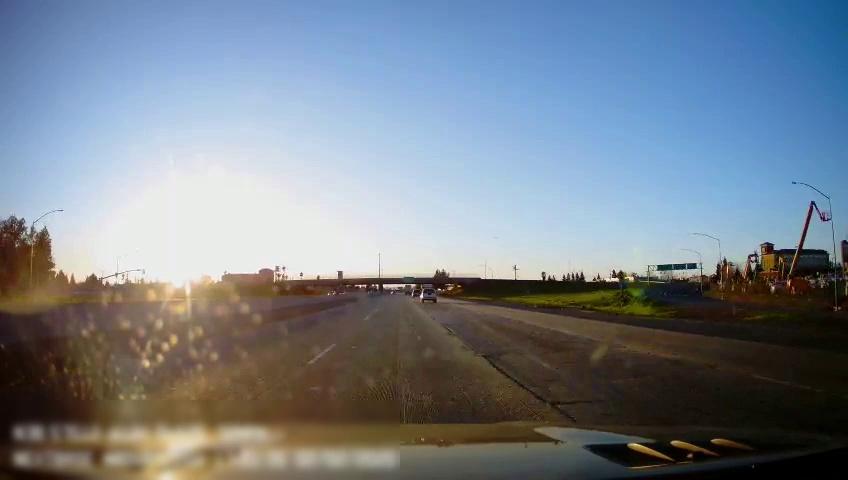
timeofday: Day
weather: Sunny
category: Drivable Space
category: Drivable Space
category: Vehicles | Truck
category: Vehicles | Truck
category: Lanes | Current Lane
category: Lanes | Alternate Lane
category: Lanes | Alternate Lane
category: Lanes | Alternate Lane
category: Traffic | Signs
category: Traffic | Signs
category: Traffic | Signs